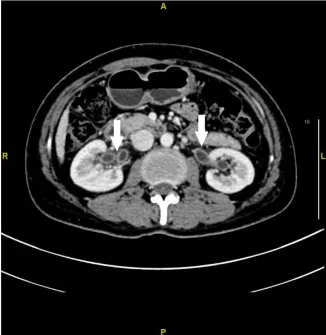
Contrast-enhanced CT imaging of the renal pelvis at week 1 after urinary tract irritation. (A, B) Extensive exudation and edema in the bilateral renal pelvis. The white arrow represents the edema of the renal pelvis.
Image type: radiology (ct)